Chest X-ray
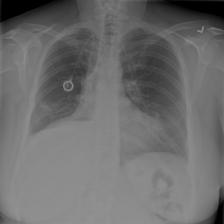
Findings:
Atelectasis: negative
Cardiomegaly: negative
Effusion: negative
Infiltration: negative
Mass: negative
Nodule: negative
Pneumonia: negative
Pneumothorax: negative
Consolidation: negative
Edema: negative
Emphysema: negative
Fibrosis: negative
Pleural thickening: negative
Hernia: negative